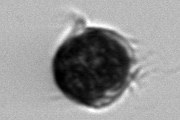
Label: Mesodinium